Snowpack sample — Buffalo Mountain, Silverthorne, Colorado, USA (1/25/25, 10:11 AM MST)
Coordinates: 39.6222, -106.1139
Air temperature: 22 °F
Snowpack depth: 110 cm
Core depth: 10 cm
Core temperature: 46.4 °F
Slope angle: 12°, slope face: 102°
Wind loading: high
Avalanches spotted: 0
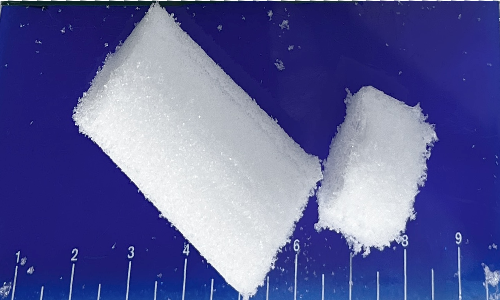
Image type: core
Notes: No avalanches nearby, collected on the outskirts of a fire break 15 meters from the treeline, on way to Buffalo and Red Mountain